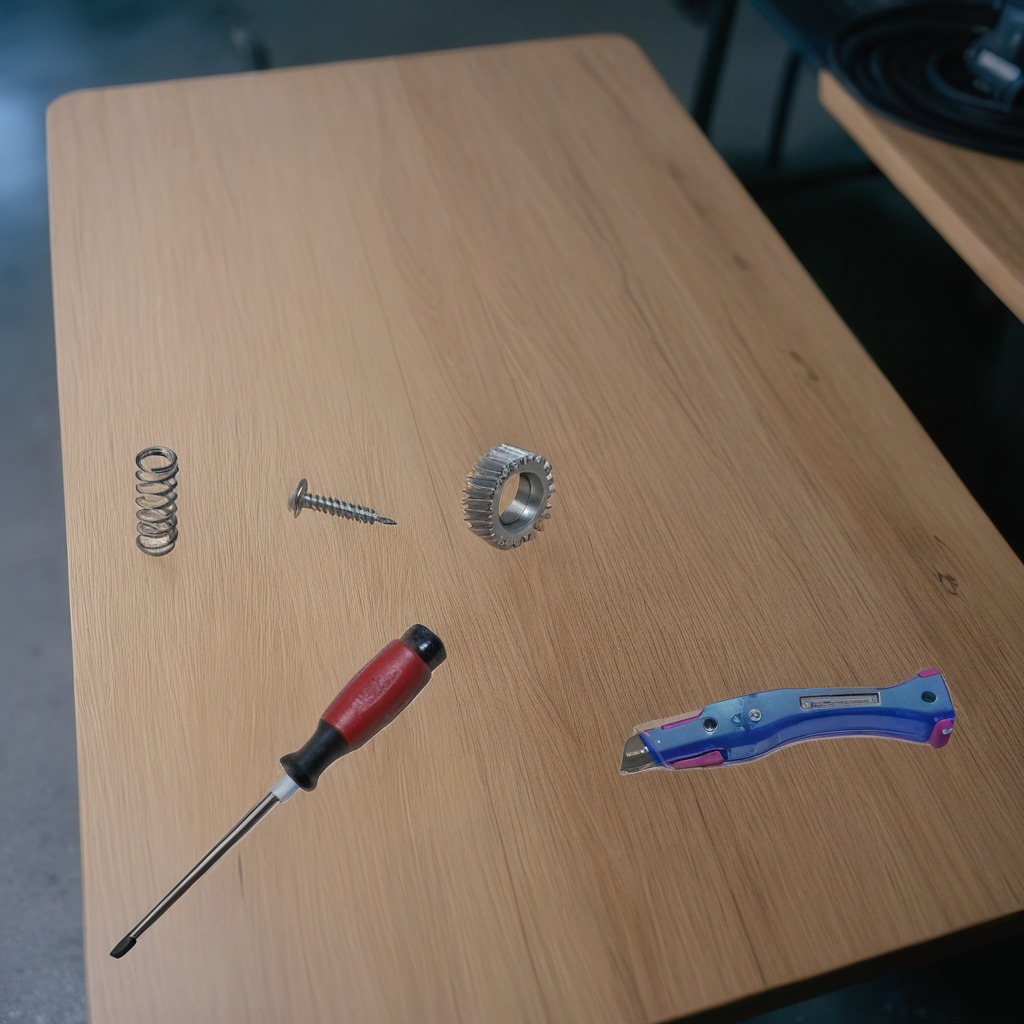
A steel gear with teeth, a utility knife, a metal machine screw, a coiled metal spring, and a screwdriver are lying on the old table with faint burn marks in a small garage at twilight.